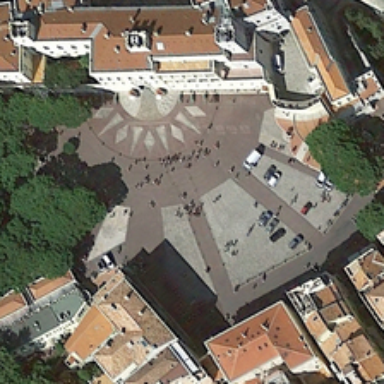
Some buildings and several green trees are around a square with some people .